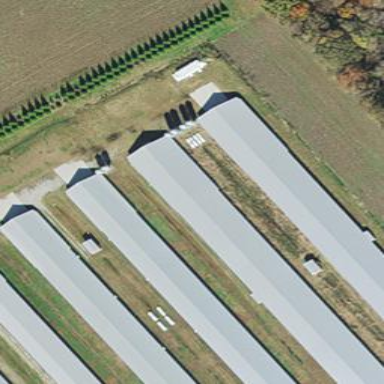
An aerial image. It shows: Farm auxiliary building.